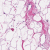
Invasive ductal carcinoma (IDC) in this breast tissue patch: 0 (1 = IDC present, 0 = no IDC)